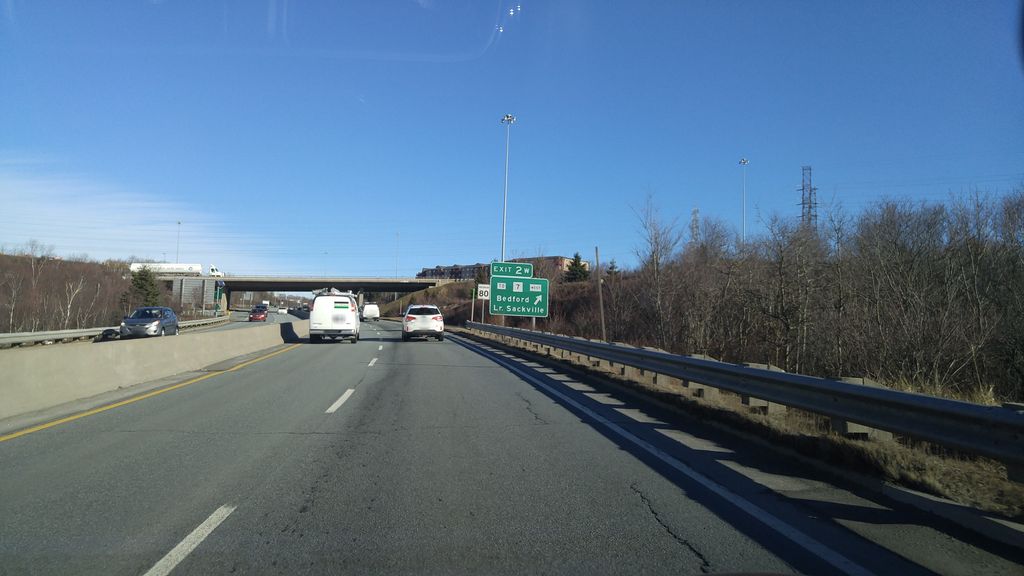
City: halifax